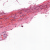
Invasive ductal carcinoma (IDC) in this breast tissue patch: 0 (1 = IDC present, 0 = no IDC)